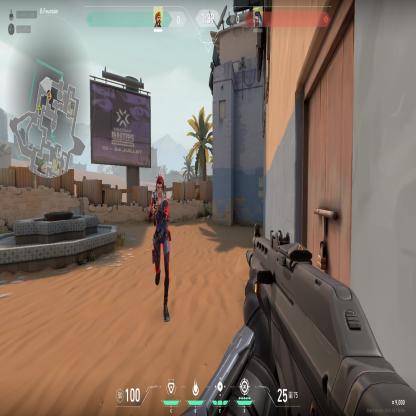
Label: enemy